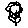
Label: flower